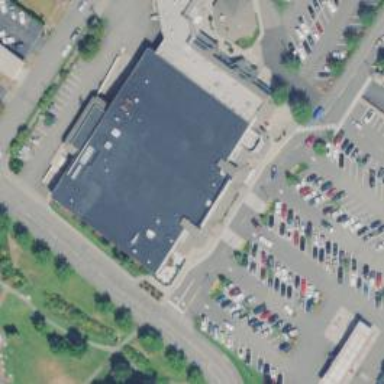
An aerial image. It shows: Supermarket.